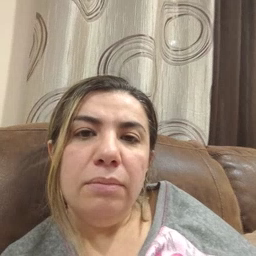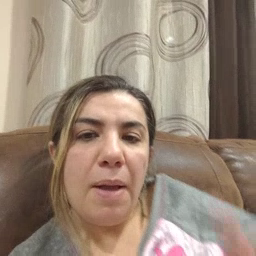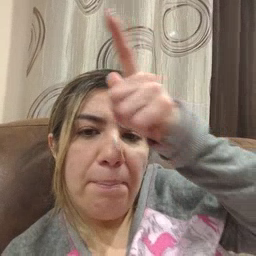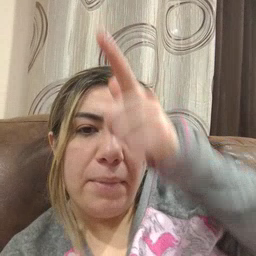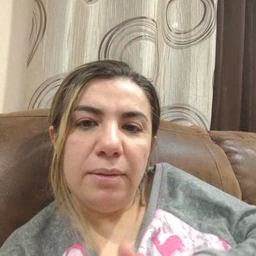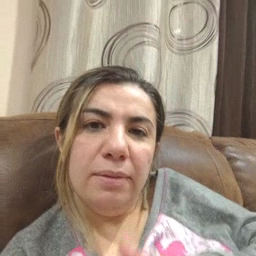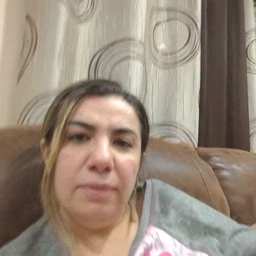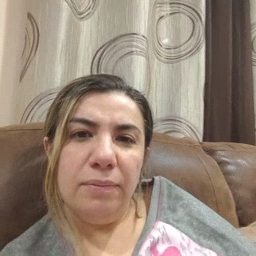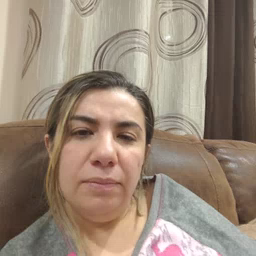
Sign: brother